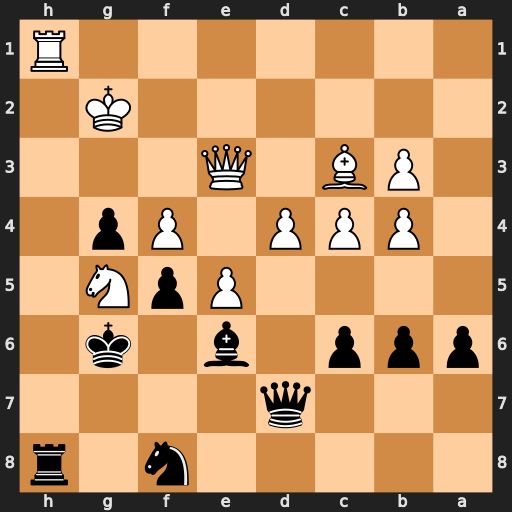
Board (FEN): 5n1r/3q4/ppp1b1k1/4PpN1/1PPP1Pp1/1PB1Q3/6K1/7R
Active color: b
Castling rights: -
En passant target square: -
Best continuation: Bd5+ cxd5 Qxd5+ Ne4 Rxh1